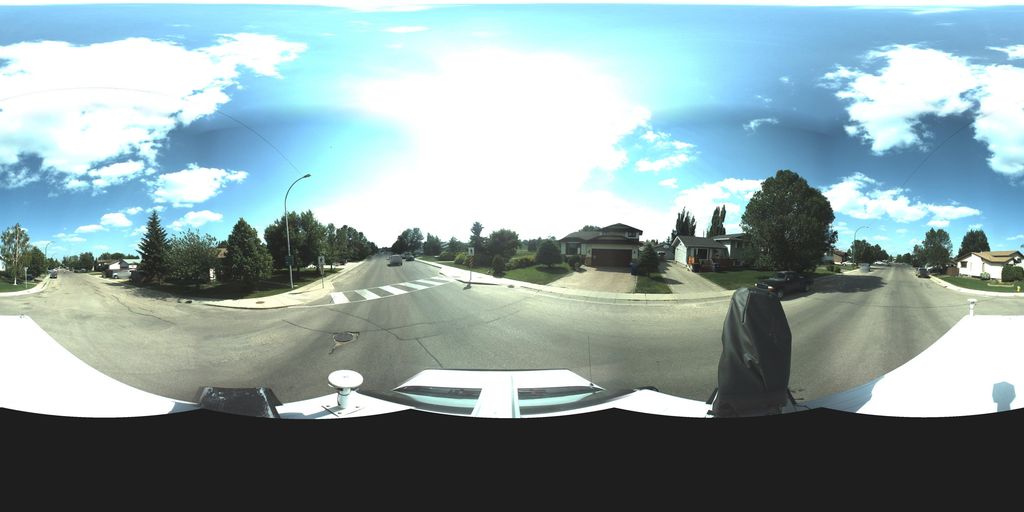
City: saskatoon